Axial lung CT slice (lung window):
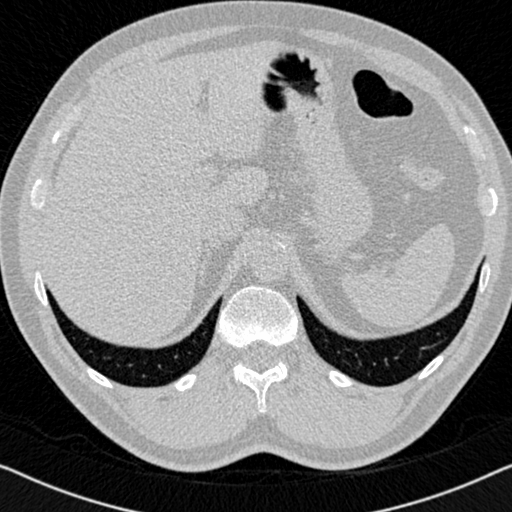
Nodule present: no